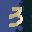
Label: 3